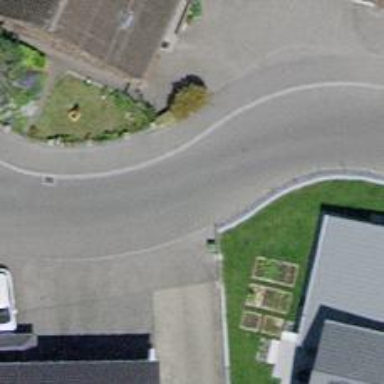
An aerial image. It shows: Residential road with asphalt surface. There is sidewalk on the left side.